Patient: sex M, age 62
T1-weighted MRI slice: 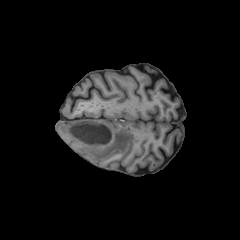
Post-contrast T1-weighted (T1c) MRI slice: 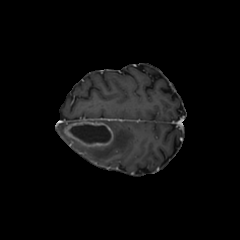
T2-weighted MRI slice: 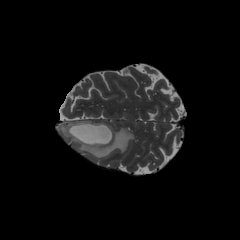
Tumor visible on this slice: yes
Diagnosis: Glioblastoma, IDH-wildtype
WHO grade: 4